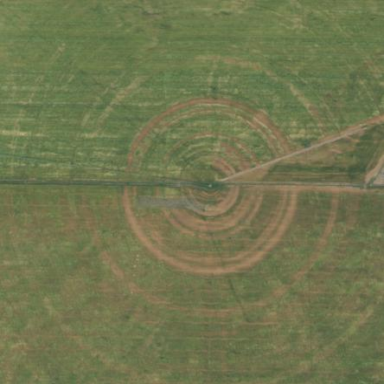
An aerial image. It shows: Farmland with pivot irrigation system.